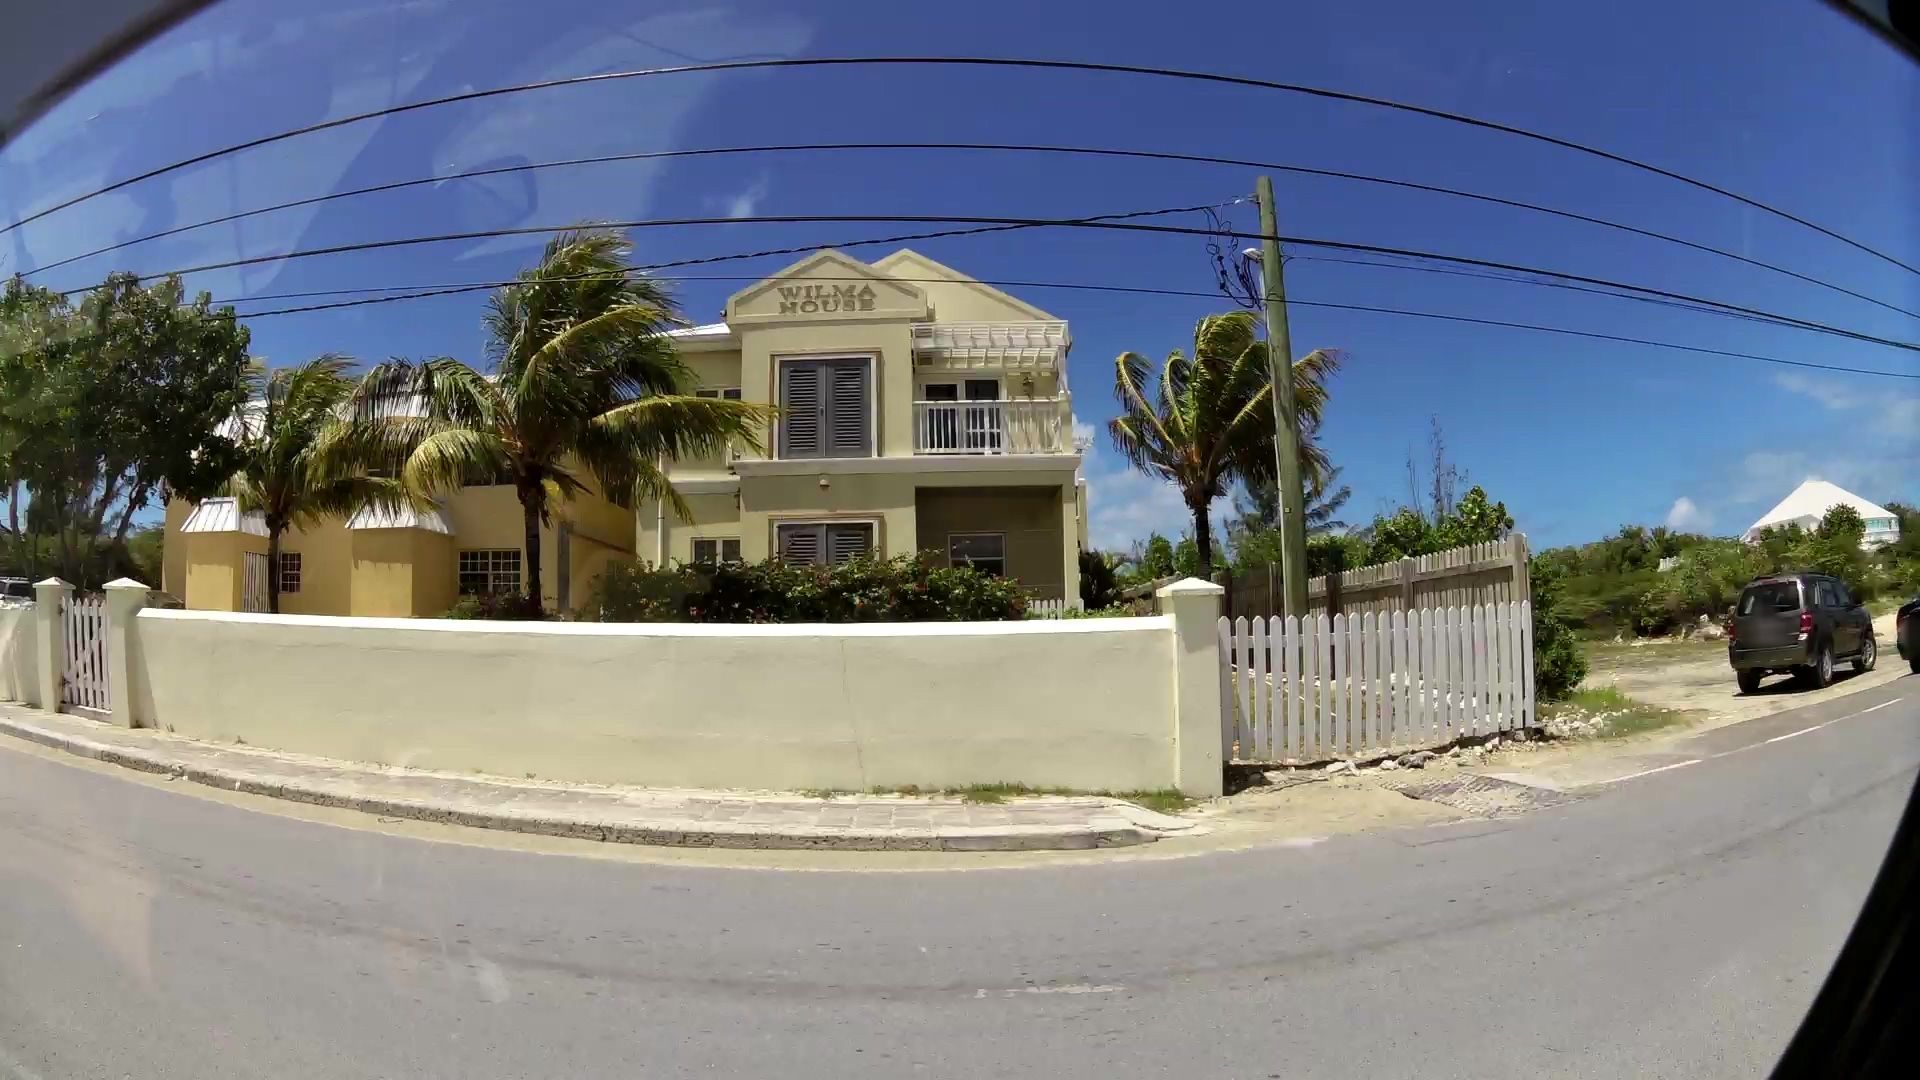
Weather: clear
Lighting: day
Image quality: good
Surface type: driving surface
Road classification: secondary
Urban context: semi-dense urban cluster
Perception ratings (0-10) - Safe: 3.28, Lively: 6.41, Beautiful: 5.63, Boring: 8.79, Depressing: 6.82, Wealthy: 4.38